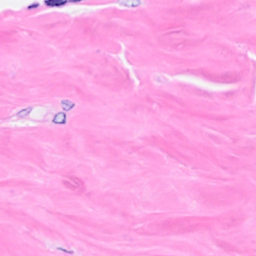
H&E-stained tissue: Breast